Question: I have used this code in my init call for tinymce to point at my main css file:
'''
<script>
tinymce.init({
selector: 'textarea',
content_css:'default.css'
});
'''
This works well and within that CSS i use this to alter the background colour of the body of my editor :
'''
.mce-content-body {
background: #474F52;
}
'''
I now want to add to this the appropriate CSS overrides for the toolbar colour - the button colour and the text colour as per:

Please help! I have searched far and wide to no avail.
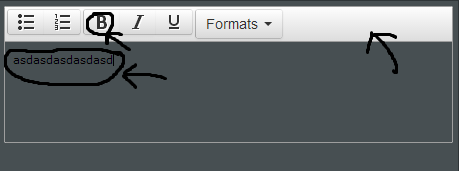
Answer: '''
/* toolbar */
.mce-toolbar-grp {
background-color: #000 !important; /* uses !important or override .mce-panel background-color/image */
background-image: none !important;
}
/* text color */
#tinymce {
color: #dd9900;
}
/* button text color */
.mce-ico {
color: #dd9900;
}
/* button background color */
.mce-btn button {
background-color: #000000;
}
'''